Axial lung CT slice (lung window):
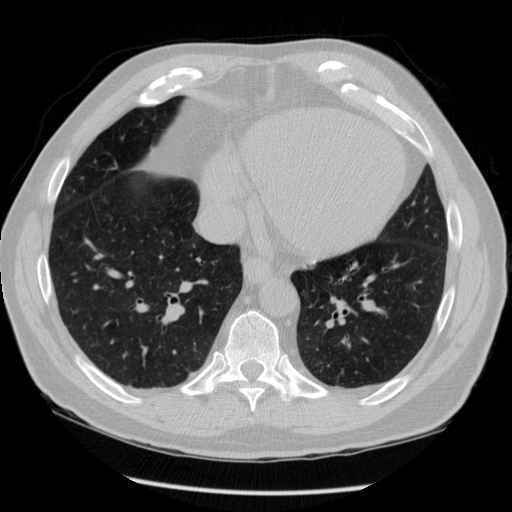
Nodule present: no